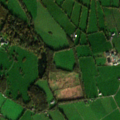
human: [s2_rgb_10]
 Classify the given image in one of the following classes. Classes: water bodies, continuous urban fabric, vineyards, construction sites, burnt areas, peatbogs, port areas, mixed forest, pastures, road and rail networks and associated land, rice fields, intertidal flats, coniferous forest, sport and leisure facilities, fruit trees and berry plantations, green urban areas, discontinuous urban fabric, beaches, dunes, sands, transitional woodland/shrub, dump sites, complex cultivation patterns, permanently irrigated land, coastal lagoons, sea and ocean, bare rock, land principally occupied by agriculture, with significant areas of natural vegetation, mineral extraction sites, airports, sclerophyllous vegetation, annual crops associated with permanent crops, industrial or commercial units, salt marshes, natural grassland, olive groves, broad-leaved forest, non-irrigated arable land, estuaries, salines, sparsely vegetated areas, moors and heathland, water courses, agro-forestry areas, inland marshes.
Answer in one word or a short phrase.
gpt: pastures, complex cultivation patterns